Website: macys
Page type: billing-address
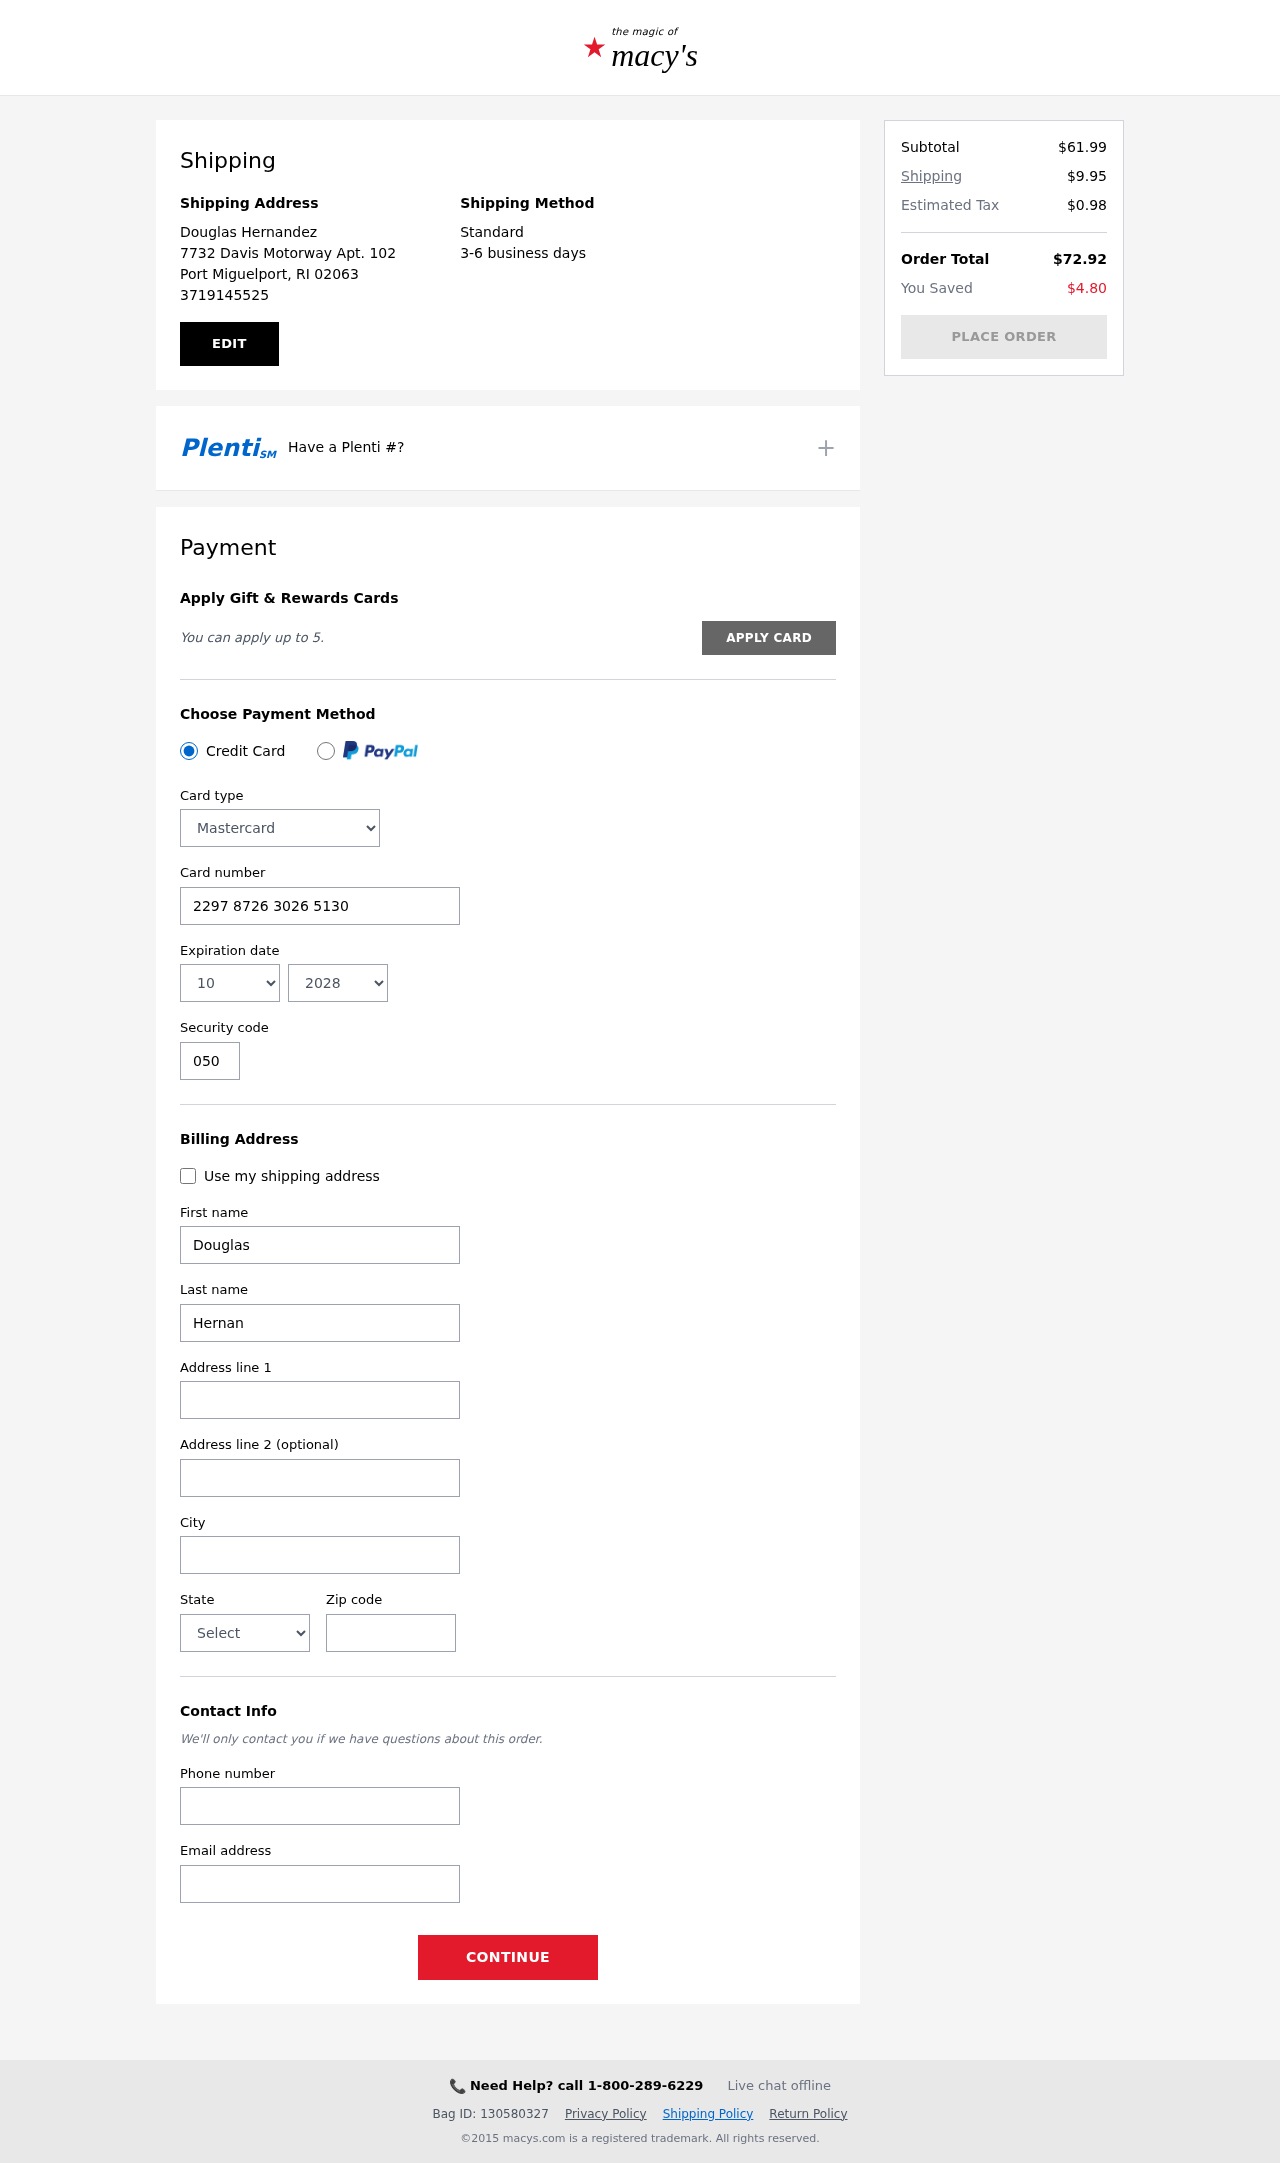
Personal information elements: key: PII_CARD_CVV
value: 050
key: PII_CARD_EXPIRY_MONTH
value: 10
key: PII_CARD_EXPIRY_YEAR
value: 28
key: PII_CARD_NUMBER
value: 2297 8726 3026 5130
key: PII_CARD_TYPE
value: Mastercard
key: PII_CITY
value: Port Miguelport
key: PII_CITY_STATE_ZIP
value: Port Miguelport, RI 02063
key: PII_EMAIL
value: dhernandez@hotmail.com
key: PII_FIRSTNAME
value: Douglas
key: PII_FULLNAME
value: Douglas Hernandez
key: PII_LASTNAME
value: Hernandez
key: PII_PHONE
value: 3719145525
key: PII_POSTCODE
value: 02063
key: PII_STATE
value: Rhode Island
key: PII_STREET
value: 7732 Davis Motorway Apt. 102
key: PII_STREET2
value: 57562 Carr Rest Suite 508
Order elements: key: ORDER_SUBTOTAL
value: $61.99
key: ORDER_SHIPPING_COST
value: $9.95
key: ORDER_TAX
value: $0.98
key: ORDER_TOTAL
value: $72.92
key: ORDER_SAVINGS
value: $4.80